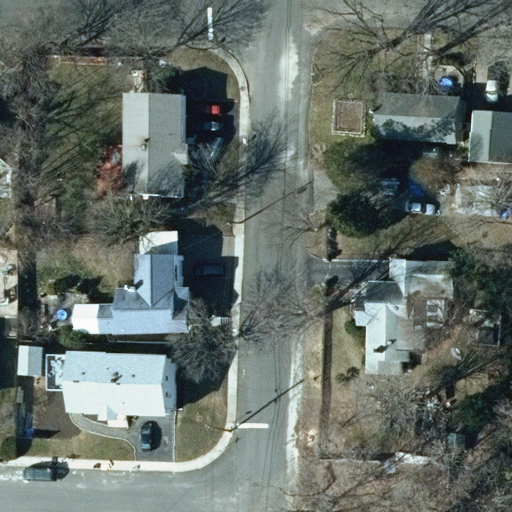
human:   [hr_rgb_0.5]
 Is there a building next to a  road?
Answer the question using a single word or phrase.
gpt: yes

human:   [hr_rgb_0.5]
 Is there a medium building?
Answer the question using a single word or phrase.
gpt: yes

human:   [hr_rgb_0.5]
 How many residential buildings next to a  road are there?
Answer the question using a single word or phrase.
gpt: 7

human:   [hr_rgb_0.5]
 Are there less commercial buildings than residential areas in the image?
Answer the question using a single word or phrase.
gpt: yes

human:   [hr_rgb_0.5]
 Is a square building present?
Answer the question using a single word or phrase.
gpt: no

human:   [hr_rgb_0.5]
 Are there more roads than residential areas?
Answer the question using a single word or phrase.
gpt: yes

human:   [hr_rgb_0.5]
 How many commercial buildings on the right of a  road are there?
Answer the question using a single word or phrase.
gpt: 0

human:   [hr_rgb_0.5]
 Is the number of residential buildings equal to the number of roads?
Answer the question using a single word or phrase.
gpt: no

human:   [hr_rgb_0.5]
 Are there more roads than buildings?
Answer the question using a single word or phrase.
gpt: no

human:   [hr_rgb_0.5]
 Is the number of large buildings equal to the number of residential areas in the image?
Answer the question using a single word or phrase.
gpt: no

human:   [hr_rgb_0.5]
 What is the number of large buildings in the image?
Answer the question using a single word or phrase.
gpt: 0

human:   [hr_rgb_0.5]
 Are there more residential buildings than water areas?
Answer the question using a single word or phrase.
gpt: yes

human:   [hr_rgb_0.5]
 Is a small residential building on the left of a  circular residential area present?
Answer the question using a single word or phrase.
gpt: no

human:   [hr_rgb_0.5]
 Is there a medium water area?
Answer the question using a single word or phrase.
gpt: no

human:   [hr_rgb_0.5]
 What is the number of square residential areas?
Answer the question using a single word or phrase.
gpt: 0

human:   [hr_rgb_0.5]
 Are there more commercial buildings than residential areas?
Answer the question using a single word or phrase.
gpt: no

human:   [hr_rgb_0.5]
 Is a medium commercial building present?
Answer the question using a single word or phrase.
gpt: no

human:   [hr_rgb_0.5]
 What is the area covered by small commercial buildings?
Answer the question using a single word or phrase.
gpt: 0m2

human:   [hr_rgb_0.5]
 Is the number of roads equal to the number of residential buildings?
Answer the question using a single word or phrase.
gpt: no

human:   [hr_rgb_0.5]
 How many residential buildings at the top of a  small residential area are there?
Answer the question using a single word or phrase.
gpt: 0

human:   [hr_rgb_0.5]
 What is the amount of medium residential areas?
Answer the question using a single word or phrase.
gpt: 0

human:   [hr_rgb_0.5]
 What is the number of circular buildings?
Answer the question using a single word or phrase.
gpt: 0

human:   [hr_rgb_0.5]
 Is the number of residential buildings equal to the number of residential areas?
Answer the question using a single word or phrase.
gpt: no

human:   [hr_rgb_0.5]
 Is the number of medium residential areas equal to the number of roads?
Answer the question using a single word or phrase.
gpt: no

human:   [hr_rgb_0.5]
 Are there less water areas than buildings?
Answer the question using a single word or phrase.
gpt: yes

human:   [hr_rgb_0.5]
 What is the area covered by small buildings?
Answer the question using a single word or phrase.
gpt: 96m2

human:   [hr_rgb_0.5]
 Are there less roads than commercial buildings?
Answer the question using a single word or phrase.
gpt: no

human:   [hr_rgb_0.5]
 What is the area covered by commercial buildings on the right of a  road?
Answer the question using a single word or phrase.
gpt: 0m2

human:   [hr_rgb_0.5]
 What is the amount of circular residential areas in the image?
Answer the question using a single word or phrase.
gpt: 0

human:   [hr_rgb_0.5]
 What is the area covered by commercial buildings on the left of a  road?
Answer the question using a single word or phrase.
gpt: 0m2

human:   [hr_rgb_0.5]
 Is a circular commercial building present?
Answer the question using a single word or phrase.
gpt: no

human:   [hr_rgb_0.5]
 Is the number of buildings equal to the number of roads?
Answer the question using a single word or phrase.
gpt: no

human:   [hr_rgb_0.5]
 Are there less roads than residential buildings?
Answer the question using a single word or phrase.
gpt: yes

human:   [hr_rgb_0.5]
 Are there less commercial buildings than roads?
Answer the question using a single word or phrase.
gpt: yes

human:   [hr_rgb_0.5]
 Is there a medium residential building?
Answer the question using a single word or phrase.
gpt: yes

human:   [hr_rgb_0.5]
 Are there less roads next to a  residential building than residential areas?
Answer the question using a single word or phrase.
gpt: no